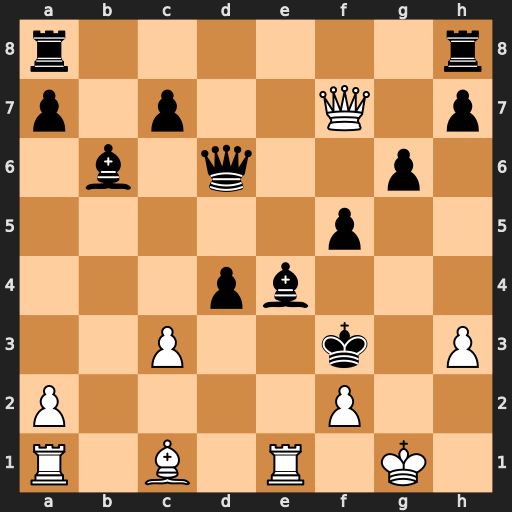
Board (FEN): r6r/p1p2Q1p/1b1q2p1/5p2/3pb3/2P2k1P/P4P2/R1B1R1K1
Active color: w
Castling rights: -
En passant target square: -
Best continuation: cxd4 Qxd4 Re3+ Qxe3 Bxe3